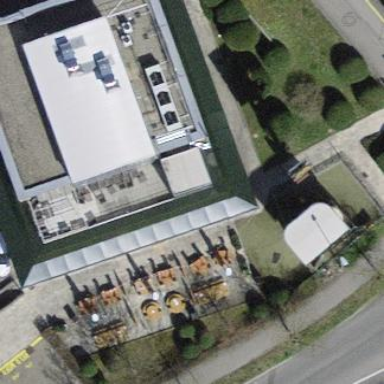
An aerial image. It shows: Fast food restaurant building.